Brain MRI, t2w sequence, axial 2D slice.
Patient: age 21, sex F, weight 78 kg, height 1.78 m
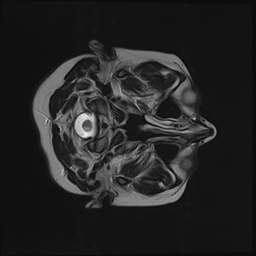